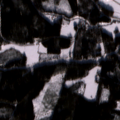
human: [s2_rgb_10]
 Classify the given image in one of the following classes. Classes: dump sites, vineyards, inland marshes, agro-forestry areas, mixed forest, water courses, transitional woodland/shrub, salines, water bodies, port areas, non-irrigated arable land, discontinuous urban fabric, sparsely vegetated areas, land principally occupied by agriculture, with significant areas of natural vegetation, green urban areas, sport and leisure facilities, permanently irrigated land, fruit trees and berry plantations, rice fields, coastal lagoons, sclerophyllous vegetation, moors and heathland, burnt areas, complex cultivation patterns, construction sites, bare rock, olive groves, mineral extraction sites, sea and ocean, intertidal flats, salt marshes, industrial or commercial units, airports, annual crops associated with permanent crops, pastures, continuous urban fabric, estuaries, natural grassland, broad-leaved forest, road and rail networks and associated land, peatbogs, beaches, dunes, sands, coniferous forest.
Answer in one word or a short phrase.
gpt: land principally occupied by agriculture, with significant areas of natural vegetation, coniferous forest, mixed forest, transitional woodland/shrub